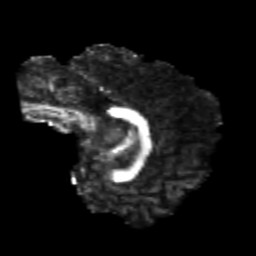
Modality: FA
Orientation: sagittal
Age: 21
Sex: male
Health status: healthy
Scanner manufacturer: philips
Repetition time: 7.387 s
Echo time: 0.08599 s